Field crop: tomato
Growth stage: 1
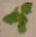
Species: solanum